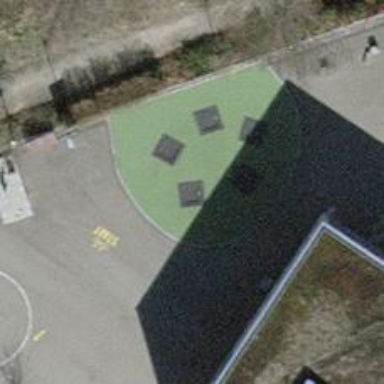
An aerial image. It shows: Playground featuring trampoline.